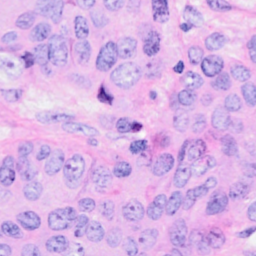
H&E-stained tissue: Breast